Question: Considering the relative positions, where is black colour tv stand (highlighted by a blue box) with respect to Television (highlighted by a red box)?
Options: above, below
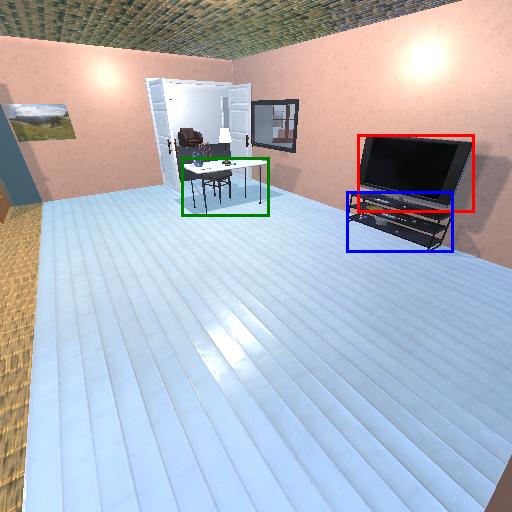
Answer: above